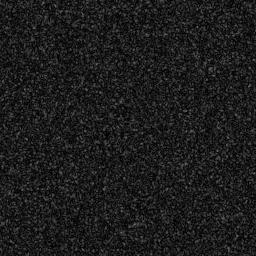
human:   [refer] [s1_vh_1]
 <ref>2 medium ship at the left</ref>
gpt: <box>[[2, 34, 13, 44, 0]], [[16, 45, 26, 54, 0]]</box>